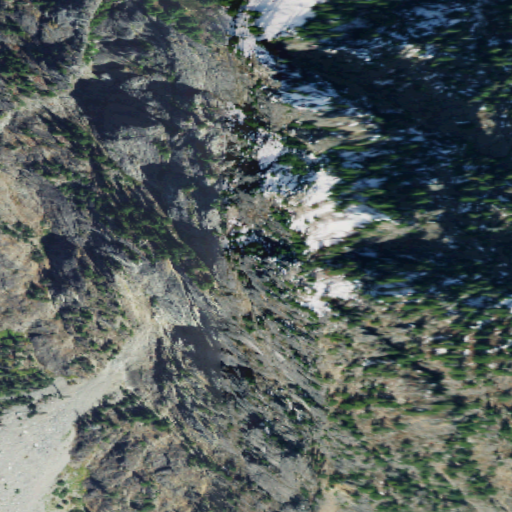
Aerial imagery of mountain in Washington named Guye Peak containing evergreen forest, grassland, shrub, and barren land